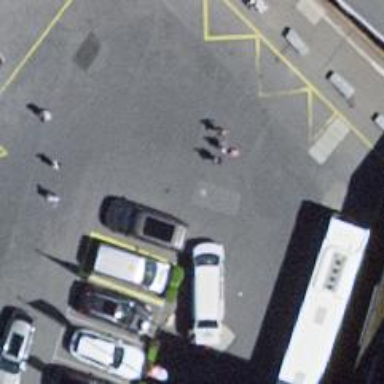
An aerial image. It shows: Kiosk.